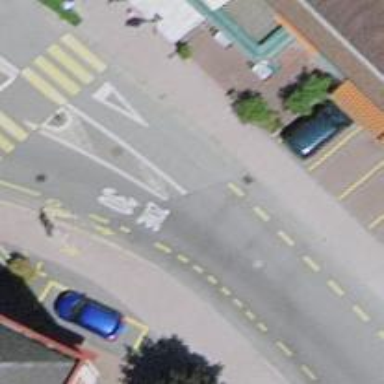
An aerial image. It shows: Sidewalk along the footway.